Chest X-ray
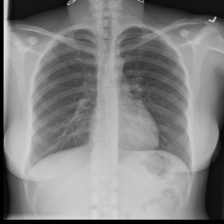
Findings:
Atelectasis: negative
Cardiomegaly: negative
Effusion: negative
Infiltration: positive
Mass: negative
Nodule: negative
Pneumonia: negative
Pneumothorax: negative
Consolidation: negative
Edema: negative
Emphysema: negative
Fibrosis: negative
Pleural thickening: negative
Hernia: negative